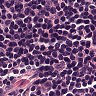
Metastatic tissue present: no